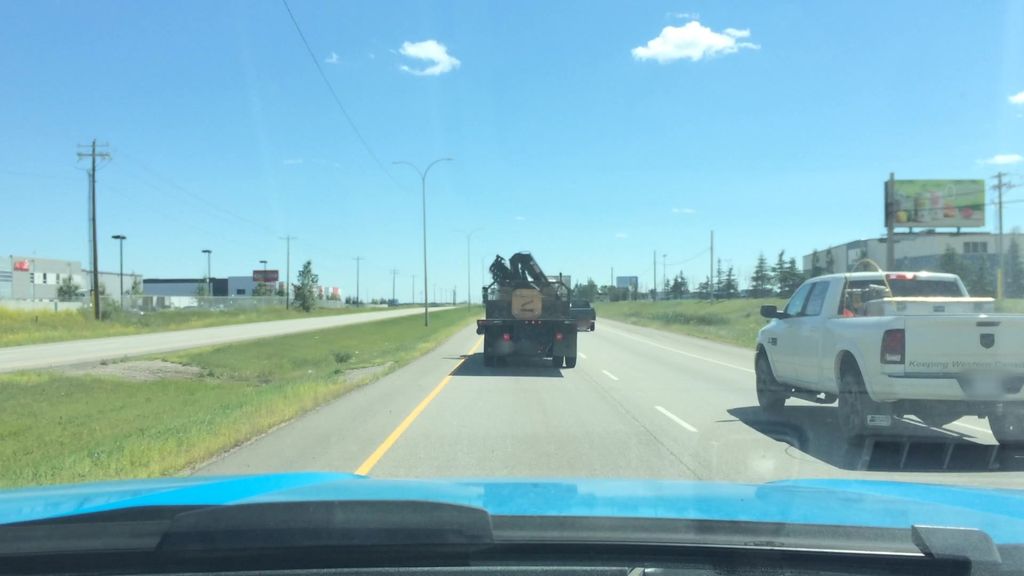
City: calgary